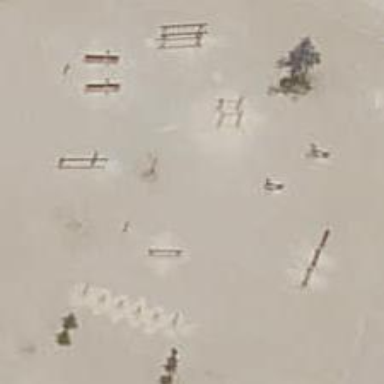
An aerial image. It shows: Fitness station in leisure land area.